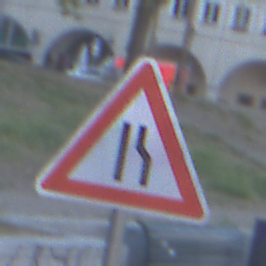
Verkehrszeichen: EinseitigVerengteFahrbahnRechts
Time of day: SunriseSunset
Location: Outdoor (Urban)
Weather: Clear
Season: NotSpecified
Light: Natural